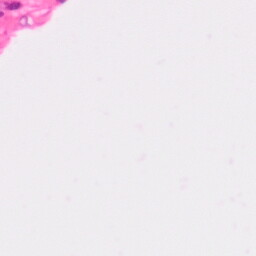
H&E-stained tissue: Colon